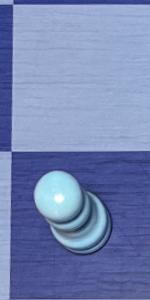
Label: Pawn_White